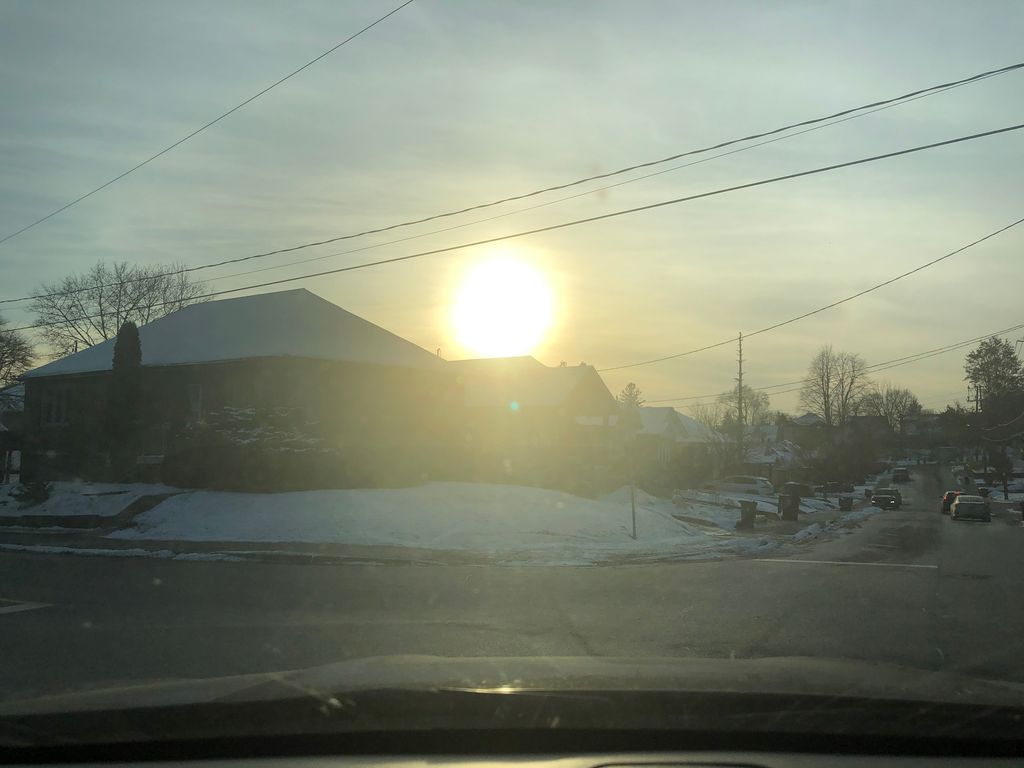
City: toronto